Question: In my application I need to search by multiple keys, e.g. price between, equal city, area between and then sort these values by date added. Is the use of a firestore cloud when we want to filter data and sort it a good choice?
I read the documentation and I was surprised by the number of limitations in the cloud firestore
I know that you can use indexes, but in the case of filtering through many different values at a time, does it make sense?
EDIT:
Little example:

and wants to have a menu with filtering and selecting each value and the possibility of sorting, e.g. by price or date of the offer. For example user would like to choose area between 50 and 80 and city equal to 'NY' etc and then sort it by price.
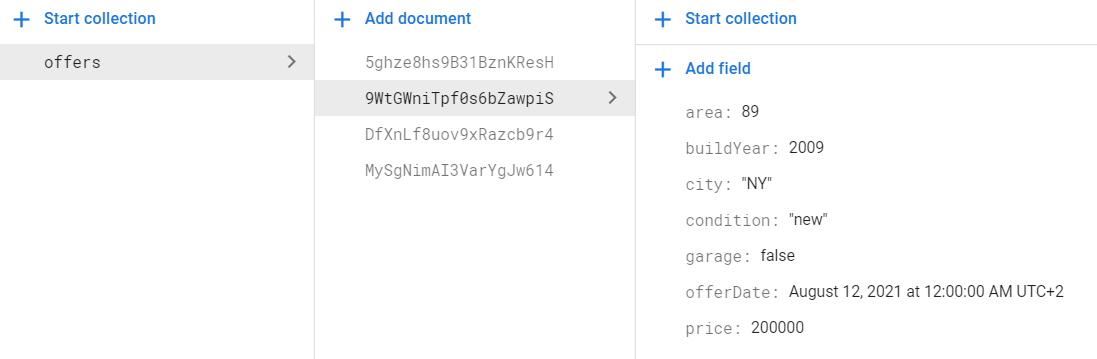
Answer: A query in Firestore can contain range conditions on only one field, so you won't be able to filter on both area and price.
See the Firebase documentation on <URL>, which says:
> In a compound query, range (<, <=, >, >=) and not equals (!=, not-in) comparisons must all filter on the same field.